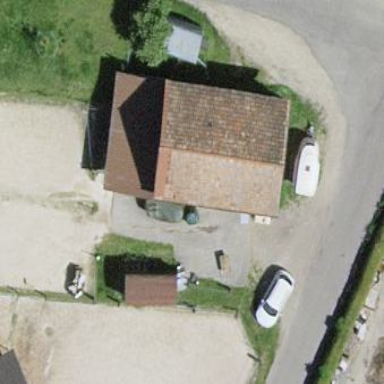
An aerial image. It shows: Stable.